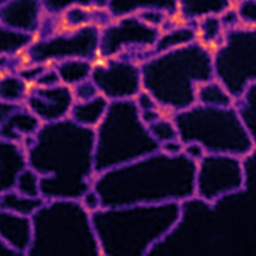
Label: Super-resolution ER image